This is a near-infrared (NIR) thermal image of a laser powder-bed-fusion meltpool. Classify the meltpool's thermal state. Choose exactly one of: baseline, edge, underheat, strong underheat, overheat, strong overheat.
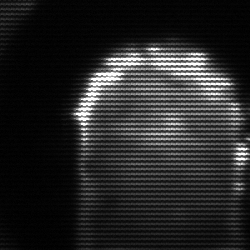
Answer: baseline